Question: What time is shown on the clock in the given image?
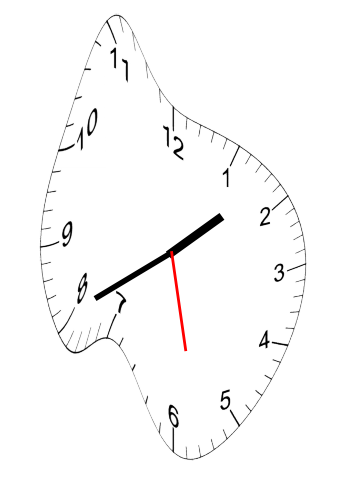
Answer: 01:40:28